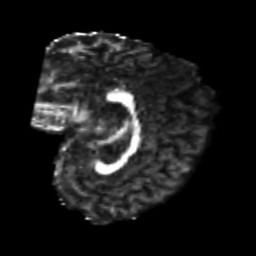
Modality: FA
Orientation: sagittal
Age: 23
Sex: female
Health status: healthy
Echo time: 0.074 s